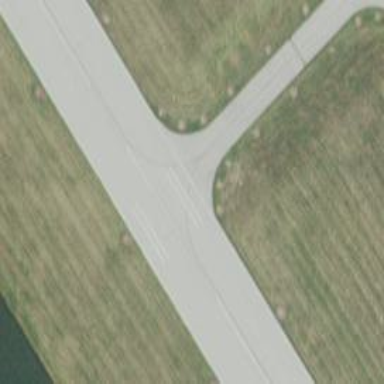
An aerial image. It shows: Image of taxiway at airport.